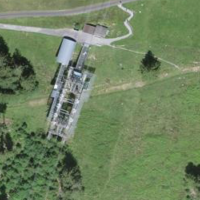
EUNIS habitat code: 23
Species observed at this site:
Turdus torquatus
Petasites albus